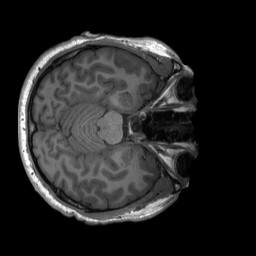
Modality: T1w
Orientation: axial
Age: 20
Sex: male
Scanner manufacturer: siemens
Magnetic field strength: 3 T
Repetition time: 2.3 s
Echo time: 0.00232 s